Interaction volume radius: 5 \u00c5
Interaction volume height: 30 \u00c5
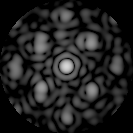
Disorder parameter: 0.4405